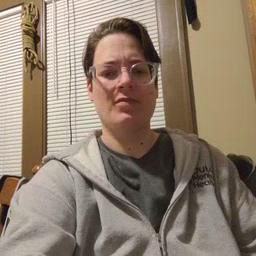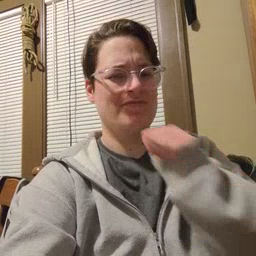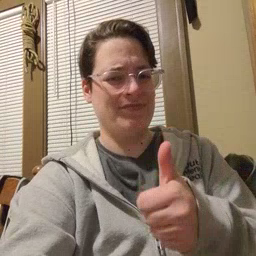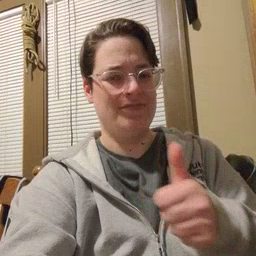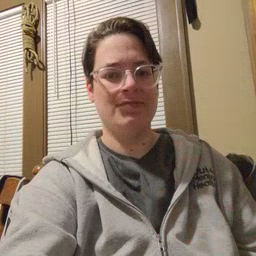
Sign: not